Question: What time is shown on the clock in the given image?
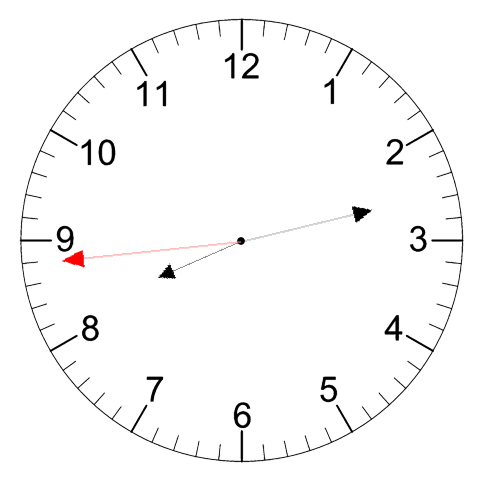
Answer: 08:12:44